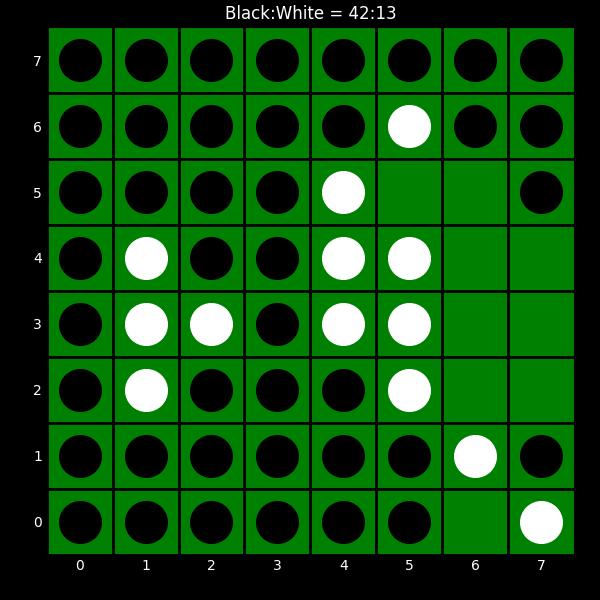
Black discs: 42
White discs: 13